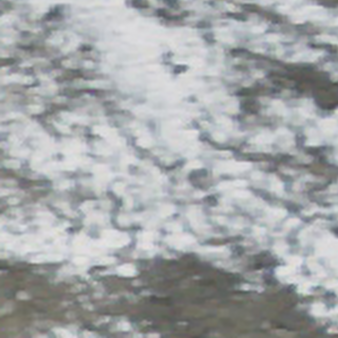
Label: other